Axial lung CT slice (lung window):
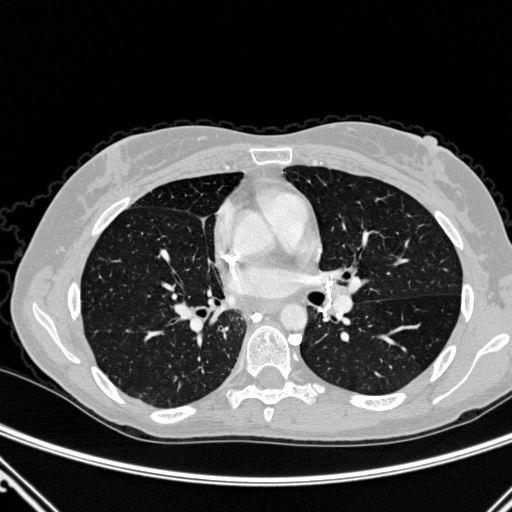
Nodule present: no